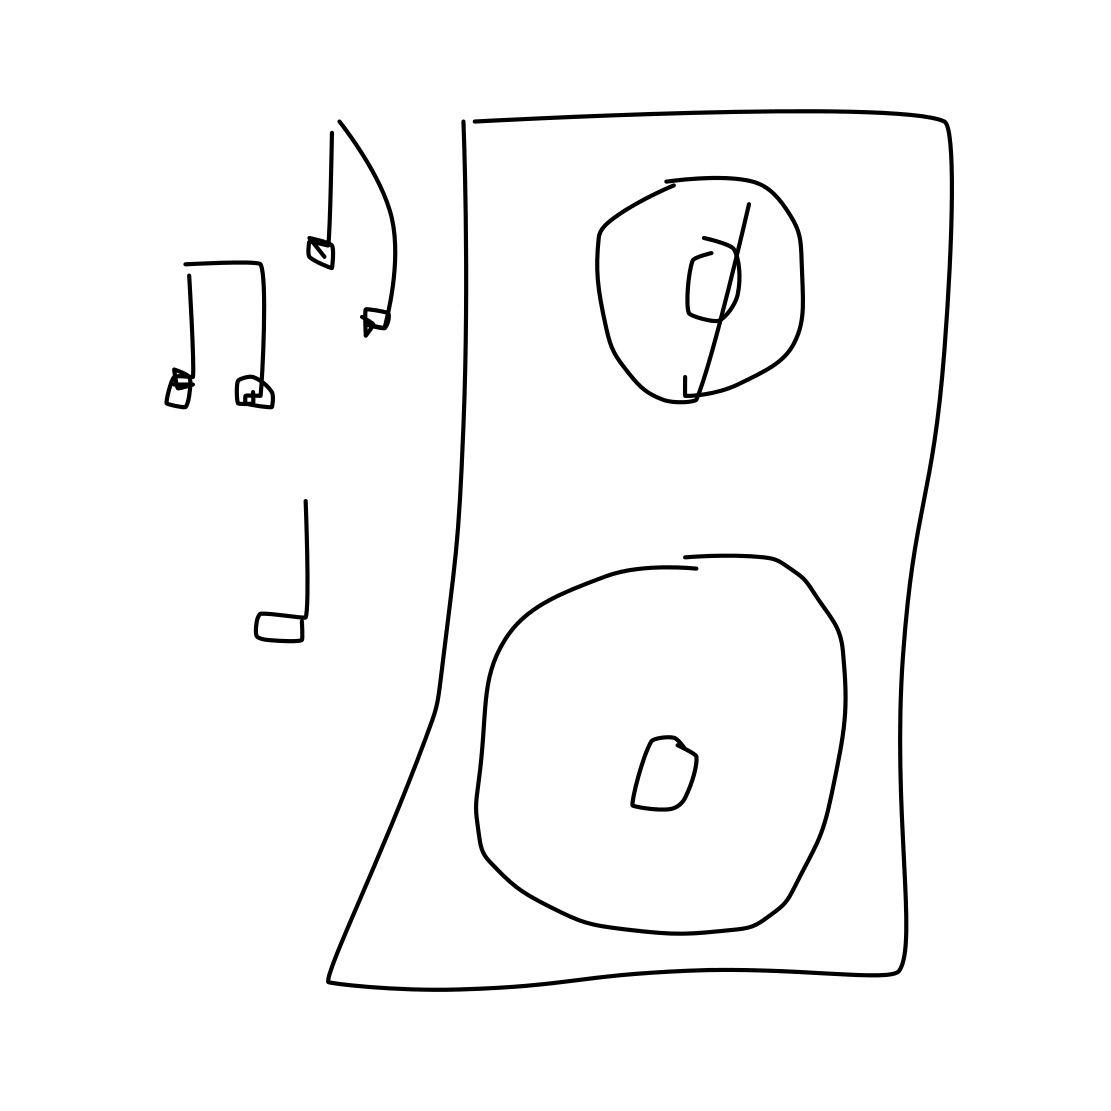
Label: loudspeaker